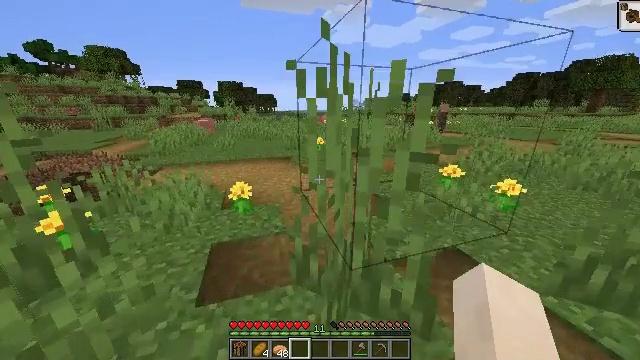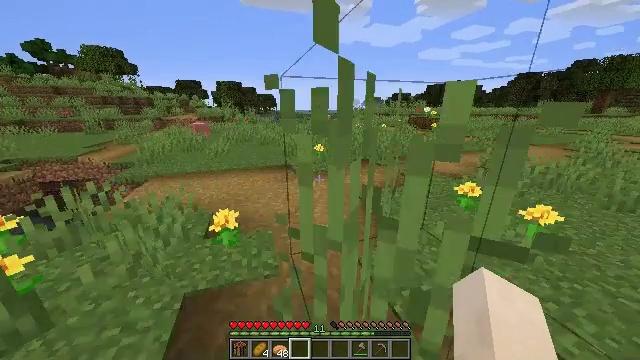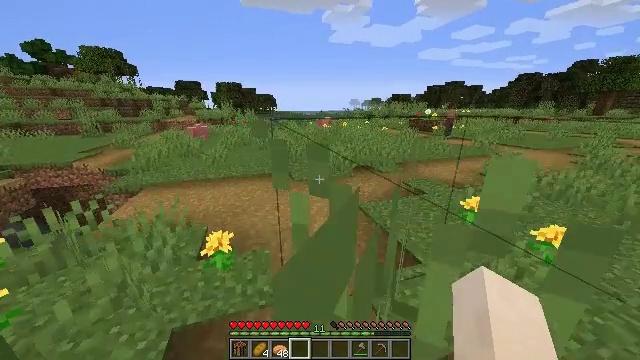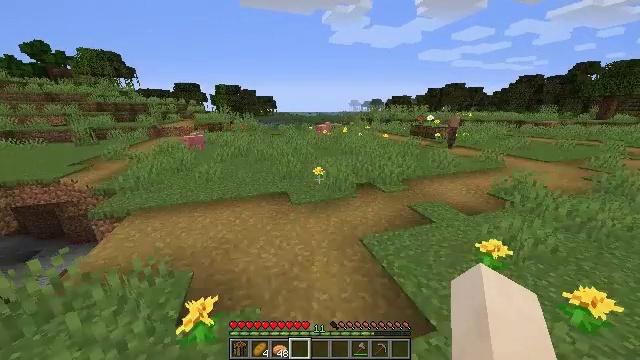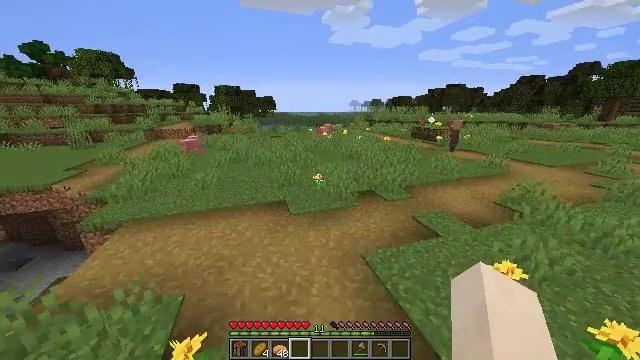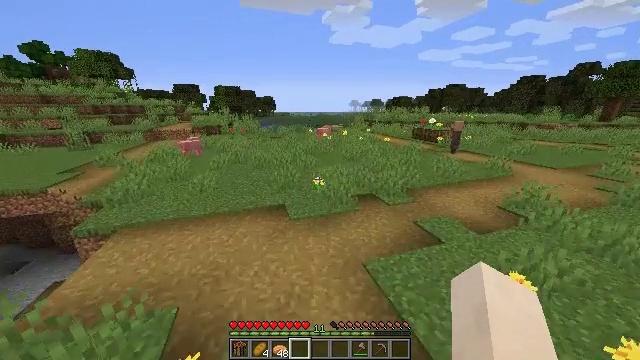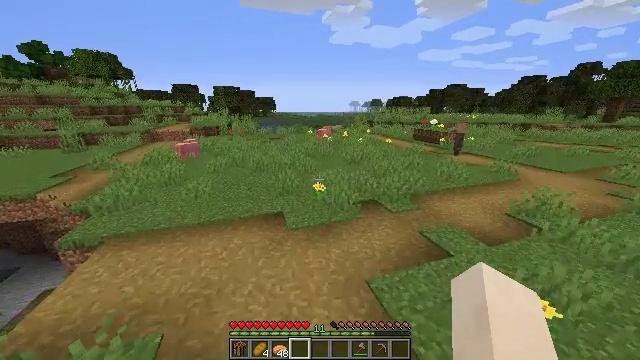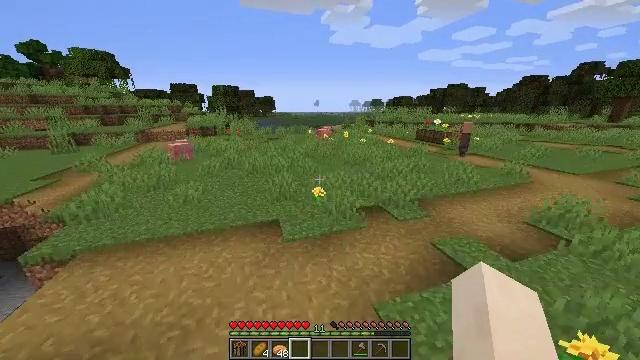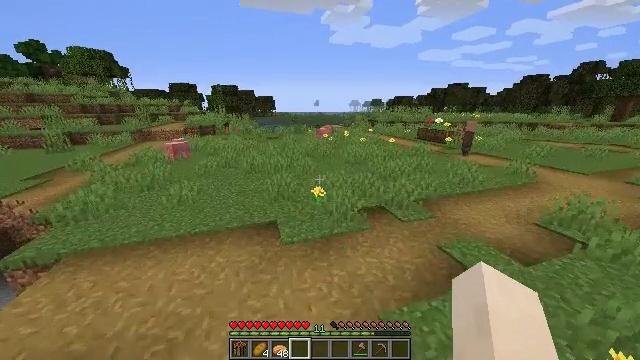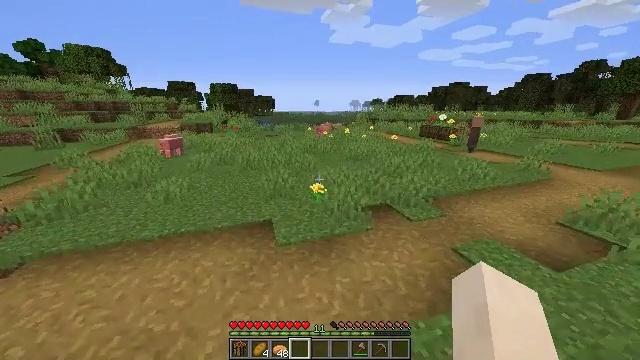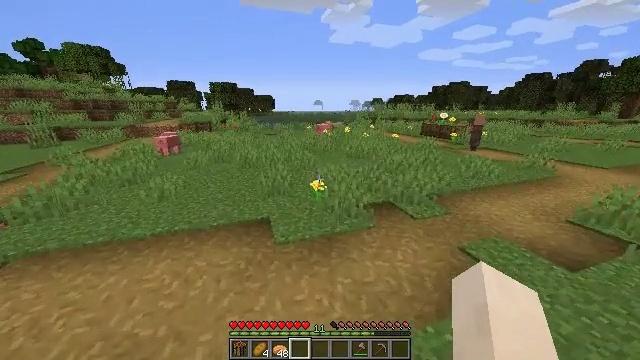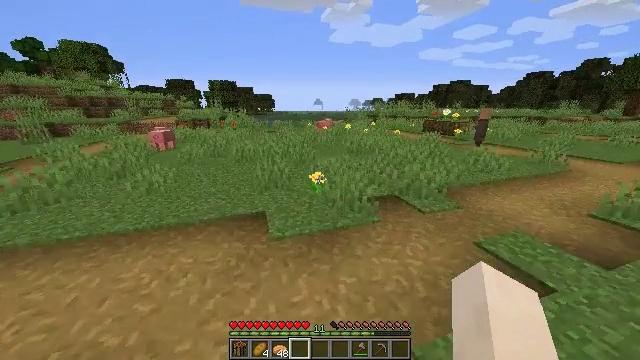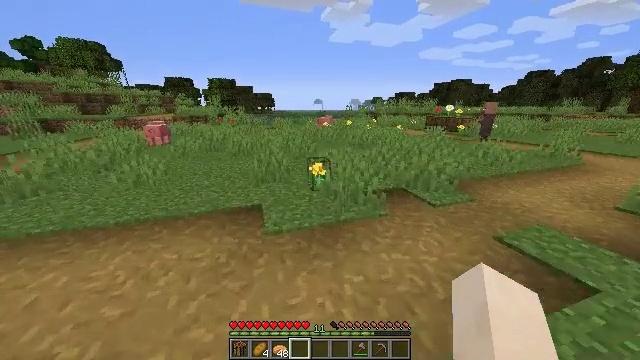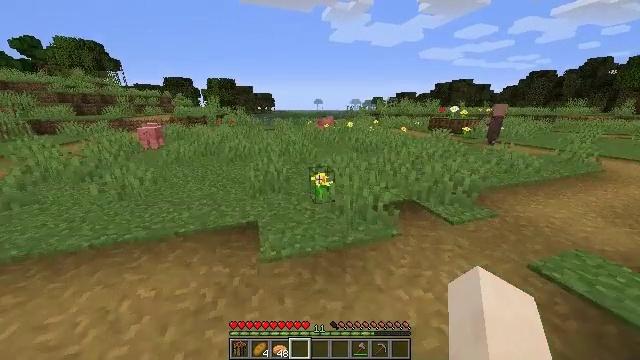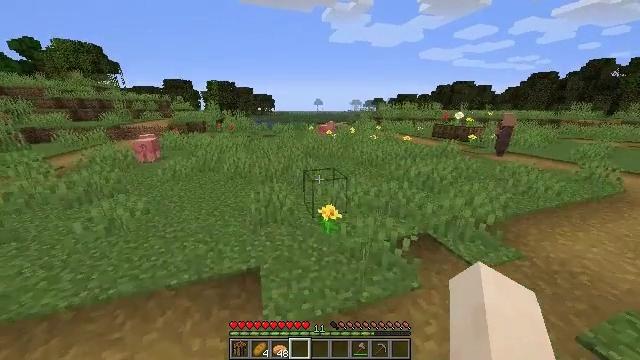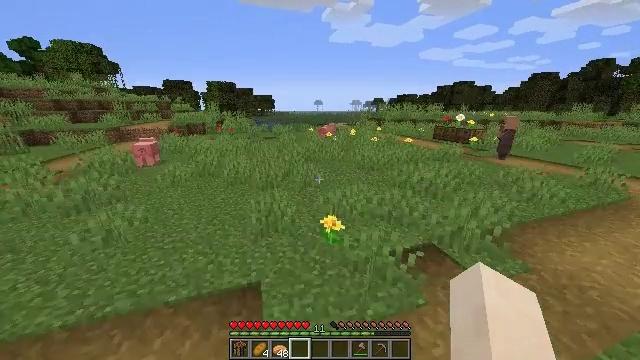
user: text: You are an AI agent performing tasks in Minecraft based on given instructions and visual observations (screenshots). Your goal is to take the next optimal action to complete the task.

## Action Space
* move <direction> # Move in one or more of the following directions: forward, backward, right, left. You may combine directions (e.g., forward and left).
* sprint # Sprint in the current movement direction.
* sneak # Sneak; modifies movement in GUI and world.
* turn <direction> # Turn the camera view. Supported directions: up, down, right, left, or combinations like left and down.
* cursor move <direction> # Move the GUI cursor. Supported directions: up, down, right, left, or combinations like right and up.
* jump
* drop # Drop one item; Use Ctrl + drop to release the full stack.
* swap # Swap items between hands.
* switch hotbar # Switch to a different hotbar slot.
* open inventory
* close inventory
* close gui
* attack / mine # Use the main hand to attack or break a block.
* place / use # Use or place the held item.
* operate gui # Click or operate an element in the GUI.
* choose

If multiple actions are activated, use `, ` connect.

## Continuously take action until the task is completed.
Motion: motion action
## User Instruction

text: Attack the clay block to obtain it.
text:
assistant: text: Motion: move forward, sprint, jump
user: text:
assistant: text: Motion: move forward, sprint, jump
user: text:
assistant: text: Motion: move forward, sprint, jump
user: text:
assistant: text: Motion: move forward, sprint, jump
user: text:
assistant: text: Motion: move forward, sprint, jump
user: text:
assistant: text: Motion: move forward, sprint, jump
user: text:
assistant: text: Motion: move forward, sprint, jump
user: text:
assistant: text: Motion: move forward, sprint, jump
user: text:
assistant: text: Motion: move forward, sprint, jump
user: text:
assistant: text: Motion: move forward, sprint, jump
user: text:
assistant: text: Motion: move forward and move left, sprint, jump
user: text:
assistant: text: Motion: move forward and move left, sprint, jump
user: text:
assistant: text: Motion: move forward and move left, sprint, jump
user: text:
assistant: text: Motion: move forward and move left, sprint, jump
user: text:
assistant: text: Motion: move forward and move left, sprint, jump
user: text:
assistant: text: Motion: move forward, sprint, jump
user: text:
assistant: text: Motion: move forward, sprint, jump
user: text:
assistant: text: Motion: move forward, sprint, jump
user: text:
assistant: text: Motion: move forward and move left, sprint, jump
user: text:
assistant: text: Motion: move forward and move left, sprint, jump
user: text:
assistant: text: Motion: move forward and move left, sprint, jump
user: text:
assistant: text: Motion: move forward, sprint, jump
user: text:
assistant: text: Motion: move forward, sprint, jump
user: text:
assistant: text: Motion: move forward, sprint, jump
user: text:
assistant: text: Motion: move forward, sprint, jump
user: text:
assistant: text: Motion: move forward, sprint, jump
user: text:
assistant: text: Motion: move forward, sprint, jump
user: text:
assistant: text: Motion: move forward, sprint, jump
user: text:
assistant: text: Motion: move forward, sprint, jump
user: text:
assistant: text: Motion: move forward, sprint, jump